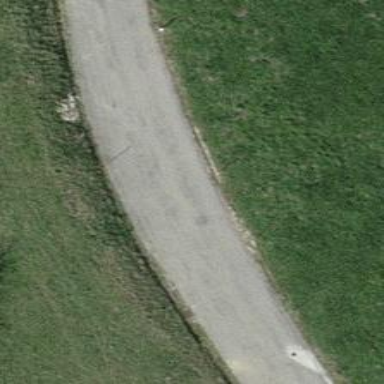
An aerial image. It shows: Paved track with grade1 quality.